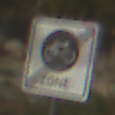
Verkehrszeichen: EndeFahrradzone
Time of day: MorningAfternoon
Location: Outdoor (Suburban)
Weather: PartlyCloudy
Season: NotSpecified
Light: Natural